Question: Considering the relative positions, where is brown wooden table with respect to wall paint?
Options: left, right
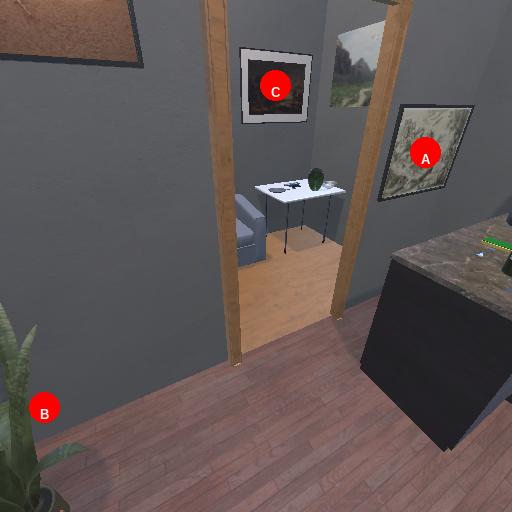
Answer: left